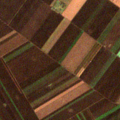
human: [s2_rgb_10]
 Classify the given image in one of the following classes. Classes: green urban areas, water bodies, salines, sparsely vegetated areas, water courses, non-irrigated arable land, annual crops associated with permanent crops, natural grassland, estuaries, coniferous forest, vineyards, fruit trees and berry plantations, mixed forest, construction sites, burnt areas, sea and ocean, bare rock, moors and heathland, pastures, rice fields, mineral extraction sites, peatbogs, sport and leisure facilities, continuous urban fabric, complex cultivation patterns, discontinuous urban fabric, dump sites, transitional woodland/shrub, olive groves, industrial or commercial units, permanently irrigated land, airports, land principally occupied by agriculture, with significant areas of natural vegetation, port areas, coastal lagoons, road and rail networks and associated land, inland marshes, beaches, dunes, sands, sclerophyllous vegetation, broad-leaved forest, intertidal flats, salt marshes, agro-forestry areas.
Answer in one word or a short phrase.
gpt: non-irrigated arable land